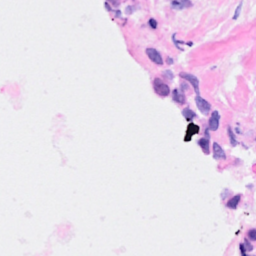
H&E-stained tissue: Breast